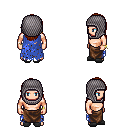
a pixel art fantasy rpg character, male body template, human, light skin, blue tattered cape, robe skirt, brunette long hairstyle, chain hood, bracelets, gray slippers, four views (front, back, left, right), 2x2 character sprite sheet, small pixel art, hard edges, no anti-aliasing